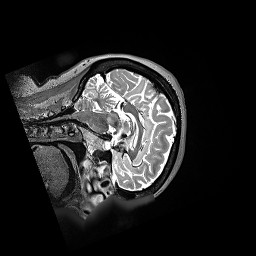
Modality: T2w
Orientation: sagittal
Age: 61
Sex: female